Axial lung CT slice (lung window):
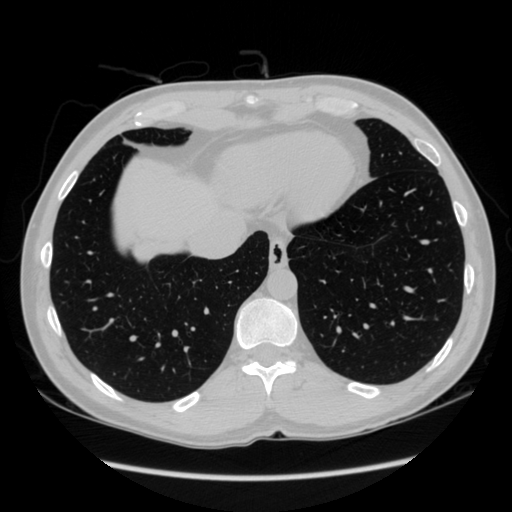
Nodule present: no